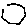
Label: hexagon